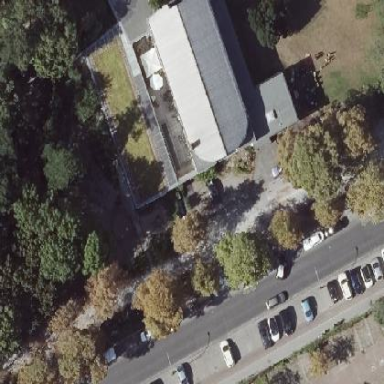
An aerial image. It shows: Building with gabled roof.